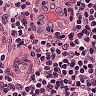
Metastatic tissue present: no